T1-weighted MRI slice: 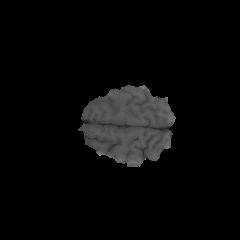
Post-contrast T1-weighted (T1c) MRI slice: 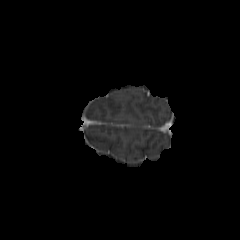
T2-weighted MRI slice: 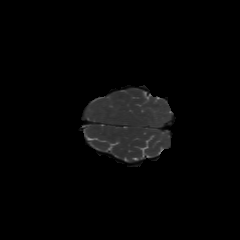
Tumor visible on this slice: no